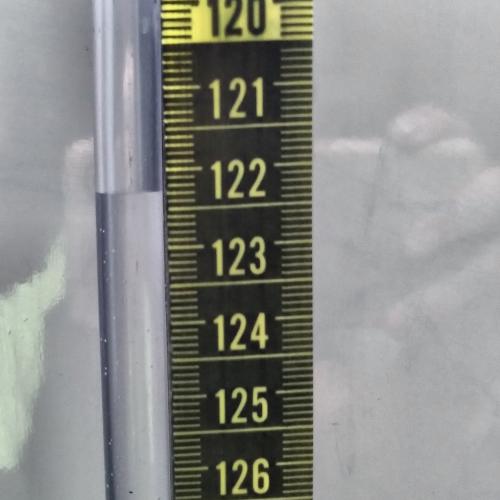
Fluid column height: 122.3 cm